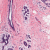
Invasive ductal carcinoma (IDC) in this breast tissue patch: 0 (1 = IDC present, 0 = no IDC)